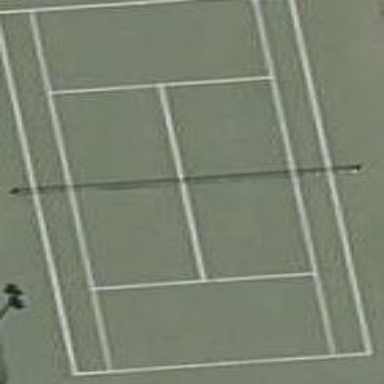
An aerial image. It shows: Tennis court on pitch designated for leisure land.